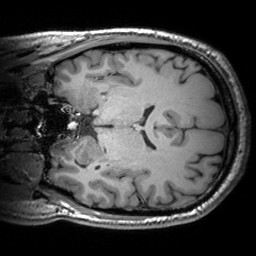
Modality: T1w
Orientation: coronal
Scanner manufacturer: siemens
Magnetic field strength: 3 T
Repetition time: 2.53 s
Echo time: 0.00299 s